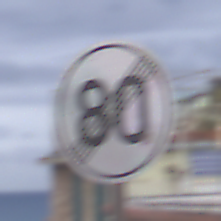
Verkehrszeichen: EndeGeschwindigkeit80
Umgebung: Outdoor, Urban
Tageszeit: Midday
Wetter: Overcast
Licht: Natural
Jahreszeit: NotSpecified
Kontrast: LowContrast